Question: In my WPF based application, I am using the Data Visualization Charting component available in the <URL> SO answer:

Unfortunately, this only works with Windows Forms, since the <URL> property only exists in the Windows Forms version of the component and not in the WPF Toolkit equivalent.
How should I go about to generate dashed lines with the charting component?
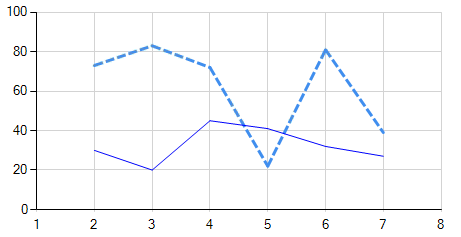
Answer: I searched for an analogous solution for the <URL>.
Luckily, it turns out that the same approach can be applied in WPF. By setting the property 'LineSeries.PolylineStyle' to a 'System.Windows.Shapes.Polyline' style with a suitable 'Shape.StrokeDashArray' property setting, the desired line dash can be obtained.
Programmatically, it can be accomplished with something like this:
'''
var series = new LineSeries
{
ItemsSource = calcData,
IndependentValuePath = "X",
DependentValuePath = "Y",
PolylineStyle = GetDashedLineStyle()
};
...
Style GetDashedLineStyle()
{
var style = new Style(typeof(Polyline));
style.Setters.Add(new Setter(Shape.StrokeDashArrayProperty,
new DoubleCollection(new[] { 5.0 })));
return style;
}
'''